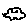
Label: car